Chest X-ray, PA view. Patient: 28 years old, sex M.
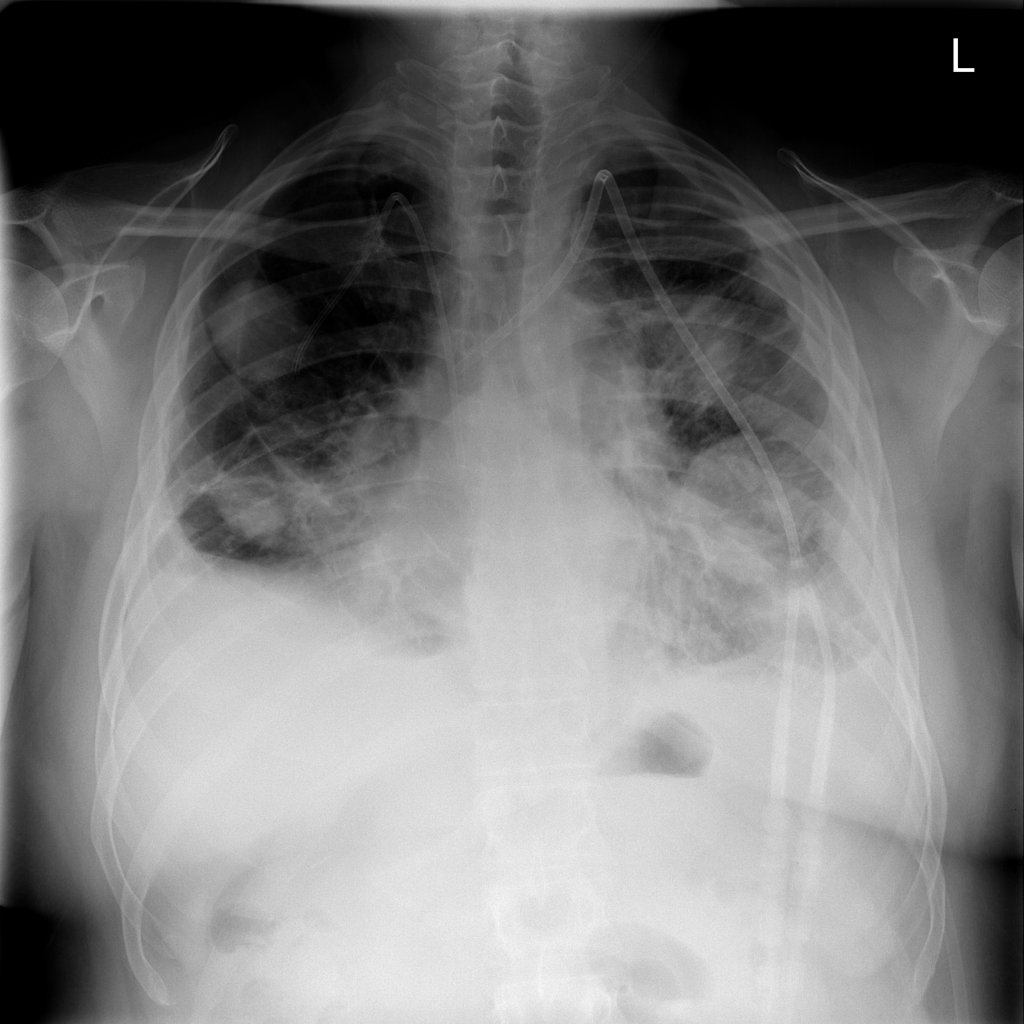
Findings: Effusion, Mass